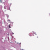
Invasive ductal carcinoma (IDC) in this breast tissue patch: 0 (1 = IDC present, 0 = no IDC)